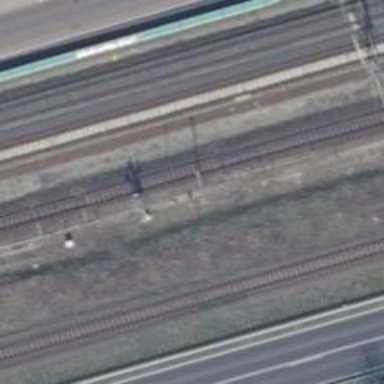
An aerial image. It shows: Railway signal.